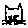
Label: cat